Question: I have a WPF GUI setup like this currently:

The "Check for Third Party Updates" button will query the machine for outdated application installs and display the results, each update grouped in its own row/section with some text describing the update and a button allowing them to initiate the install.
I have a class built for third party updates that contains application name, version, installpath, message to display, etc. My question is largely how to implement the visual components. Every time the list of "apps to be updated" is iterated through and a member is found, a new row needs to be generated with common elements (button, text, picture,etc.). And I don't know how many rows might be generated, so I need to allow for the potential of scrolling down within the tab. Is a listbox control the way to go? How can I setup a visual template for the rows that are dynamically created to adhere to?
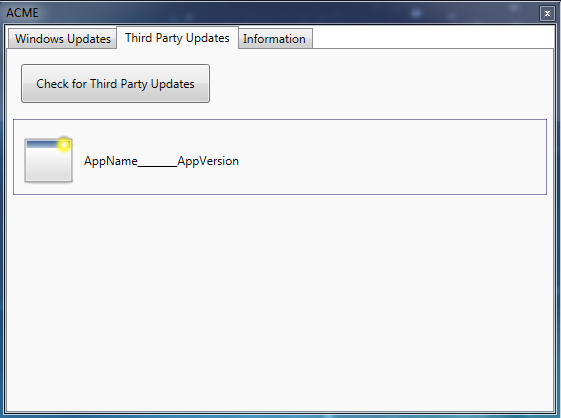
Answer: A ListBox would be a sensible approach. You would have to create a DataTemplate for the ListBoxItems and assign that to the 'ItemTemplate' property of the ListBox, as described in <URL>. All the rest, like the ability to select items, or to scroll through the list, is of course done automatically by the ListBox control.
It might look like this:
'''
<ListBox ItemsSource="{Binding ThirdPartyUpdates}">
<ListBox.ItemTemplate>
<DataTemplate>
<StackPanel Orientation="Horizontal">
<Image Source="{Binding AppIcon}" Margin="5"/>
<TextBlock Text="{Binding AppName}" Margin="5"/>
<TextBlock Text="{Binding AppVersion}" Margin="5"/>
</StackPanel>
</DataTemplate>
</ListBox.ItemTemplate>
</ListBox>
'''
The view model for the above ListBox would be something like this:
'''
public class ThirdPartyUpdate
{
public string AppIcon { get; set; }
public string AppName { get; set; }
public string AppVersion { get; set; }
}
public class ViewModel
{
public ObservableCollection<ThirdPartyUpdate> ThirdPartyUpdates { get; set; }
}
'''